Aerial crown-view tile of a tropical tree (Barro Colorado Island, Panama), acquired 20240918:
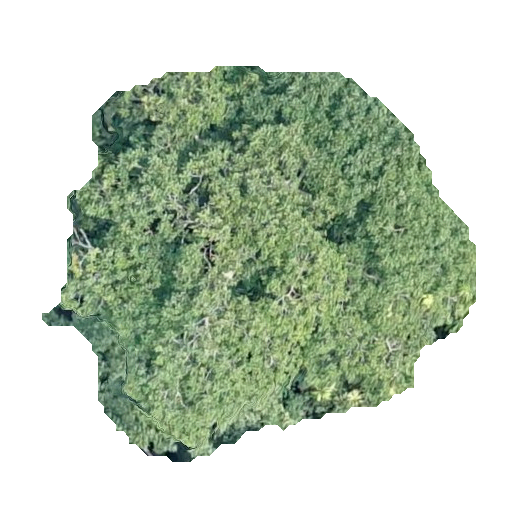
Species: Astronium graveolens
GBIF accepted scientific name: Astronium graveolens
Crown area: 190.353 m²